Interaction volume radius: 10 \u00c5
Interaction volume height: 20 \u00c5
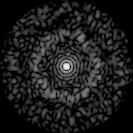
Disorder parameter: 0.8378